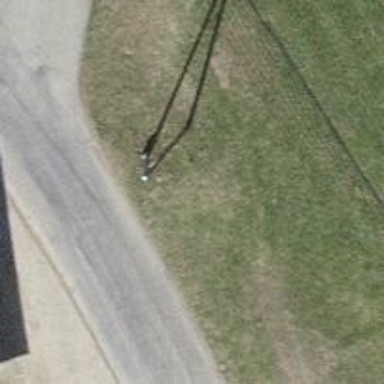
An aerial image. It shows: Guyed power pole.